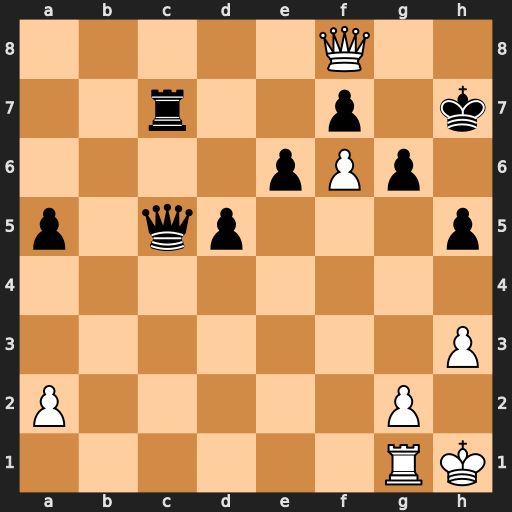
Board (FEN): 5Q2/2r2p1k/4pPp1/p1qp3p/8/7P/P5P1/6RK
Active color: w
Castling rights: -
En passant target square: -
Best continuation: Qg7#